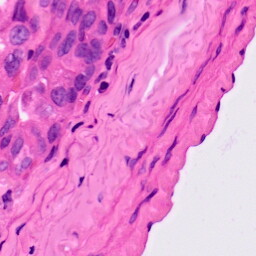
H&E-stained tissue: Lung